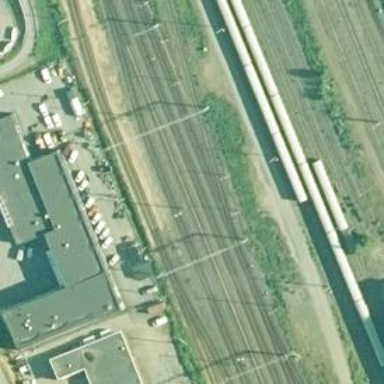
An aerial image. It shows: Railway signal.